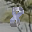
Label: 8